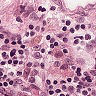
Metastatic tissue present: no